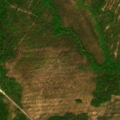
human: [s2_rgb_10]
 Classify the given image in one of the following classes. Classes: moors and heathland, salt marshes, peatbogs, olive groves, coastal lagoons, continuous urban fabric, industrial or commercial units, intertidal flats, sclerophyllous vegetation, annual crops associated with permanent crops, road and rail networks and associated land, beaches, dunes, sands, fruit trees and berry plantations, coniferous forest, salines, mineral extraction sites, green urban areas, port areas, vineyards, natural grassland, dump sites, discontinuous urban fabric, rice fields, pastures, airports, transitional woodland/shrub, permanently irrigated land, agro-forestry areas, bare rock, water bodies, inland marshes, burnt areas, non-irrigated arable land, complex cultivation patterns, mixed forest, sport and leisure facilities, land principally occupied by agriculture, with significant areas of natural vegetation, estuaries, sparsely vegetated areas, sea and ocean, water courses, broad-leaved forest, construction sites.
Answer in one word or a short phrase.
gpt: coniferous forest, mixed forest, transitional woodland/shrub